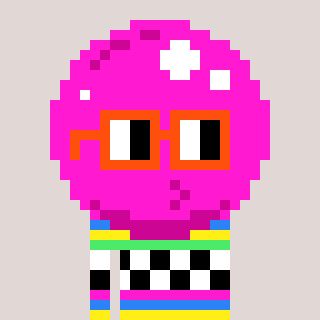
a pixel art character with square orange glasses, a bubblegum-shaped head and a red-colored body on a warm background